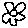
Label: flower